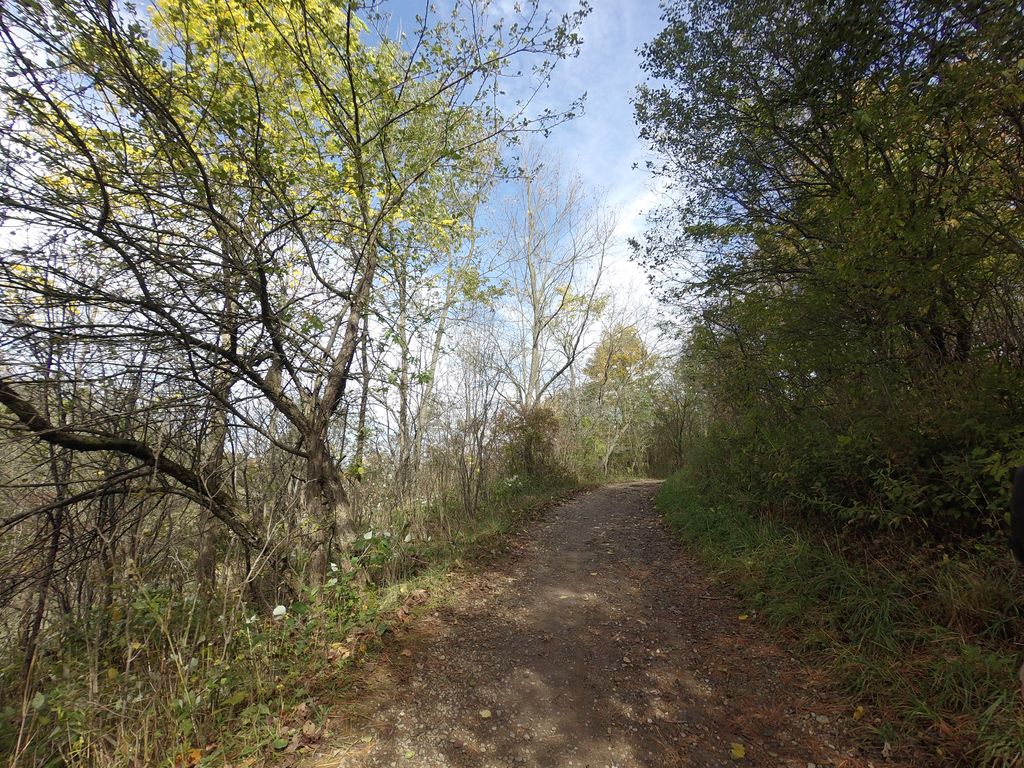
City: hamilton